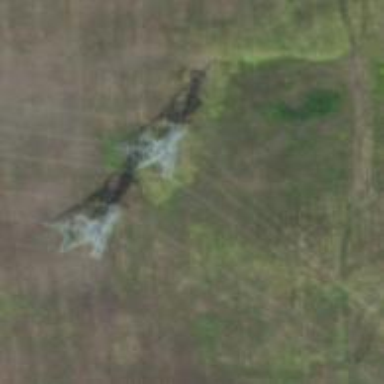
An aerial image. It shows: Power tower.